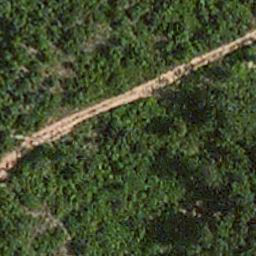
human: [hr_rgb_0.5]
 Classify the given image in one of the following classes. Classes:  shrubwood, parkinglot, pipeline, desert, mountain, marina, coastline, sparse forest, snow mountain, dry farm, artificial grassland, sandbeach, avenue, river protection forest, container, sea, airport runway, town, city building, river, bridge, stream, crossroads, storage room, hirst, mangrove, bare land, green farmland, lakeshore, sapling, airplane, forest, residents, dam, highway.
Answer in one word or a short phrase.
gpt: avenue